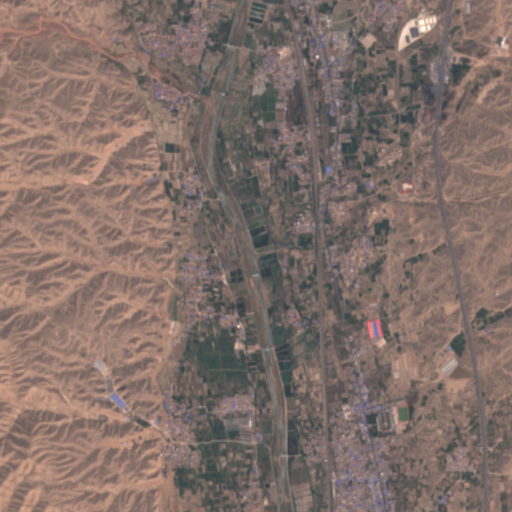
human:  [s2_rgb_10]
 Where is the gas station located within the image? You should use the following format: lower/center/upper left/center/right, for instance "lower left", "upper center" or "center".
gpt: The gas station is located in the upper right of the image.
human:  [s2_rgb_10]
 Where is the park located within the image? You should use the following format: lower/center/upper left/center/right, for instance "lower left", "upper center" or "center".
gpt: The park is located in the lower right of the image.
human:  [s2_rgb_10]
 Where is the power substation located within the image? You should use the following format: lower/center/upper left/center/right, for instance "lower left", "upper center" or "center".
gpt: The power substation is located in the upper right of the image.
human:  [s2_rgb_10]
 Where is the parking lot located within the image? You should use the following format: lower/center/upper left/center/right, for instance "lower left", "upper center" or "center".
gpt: There is no parking lot in the image.